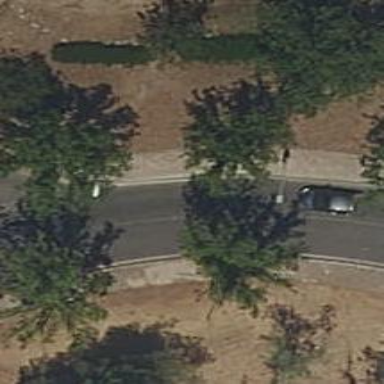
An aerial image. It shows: Tertiary link road with asphalt surface.